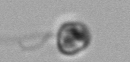
Label: flagellate